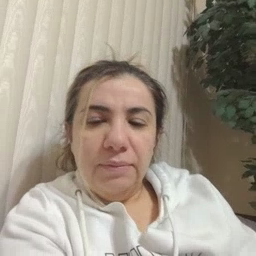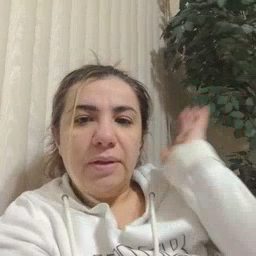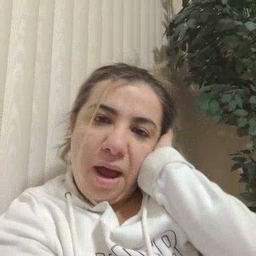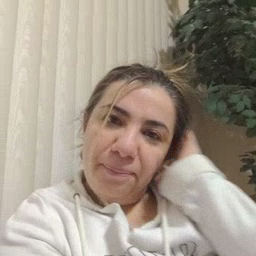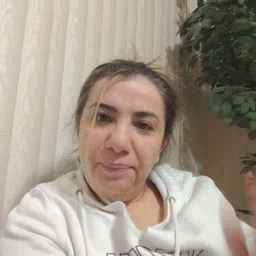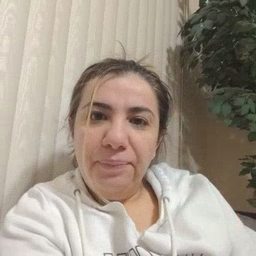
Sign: bed